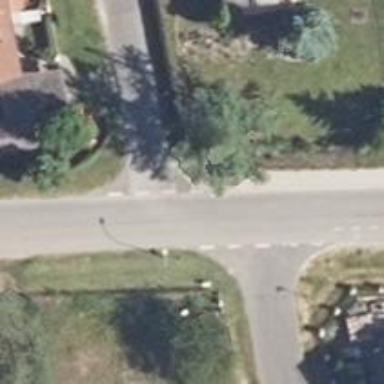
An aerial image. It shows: Tertiary road with asphalt surface and no sidewalk.